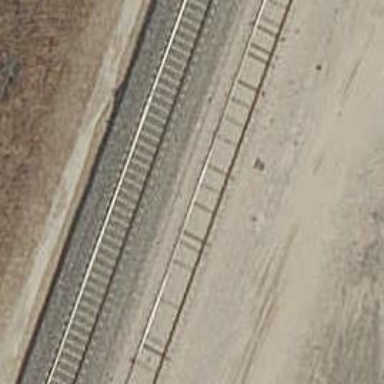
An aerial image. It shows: Rail yard with electrified contact lines for the railway.